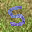
Label: 5